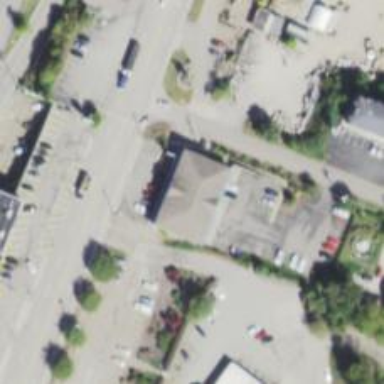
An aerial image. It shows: Veterinary facility.